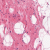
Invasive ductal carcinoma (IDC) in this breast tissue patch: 0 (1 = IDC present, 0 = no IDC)